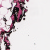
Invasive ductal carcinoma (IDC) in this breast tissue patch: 0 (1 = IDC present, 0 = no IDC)